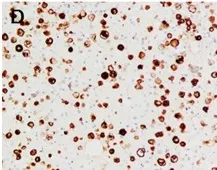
Troponin-T.
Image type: pathology (immunostaining)